Chest X-ray:
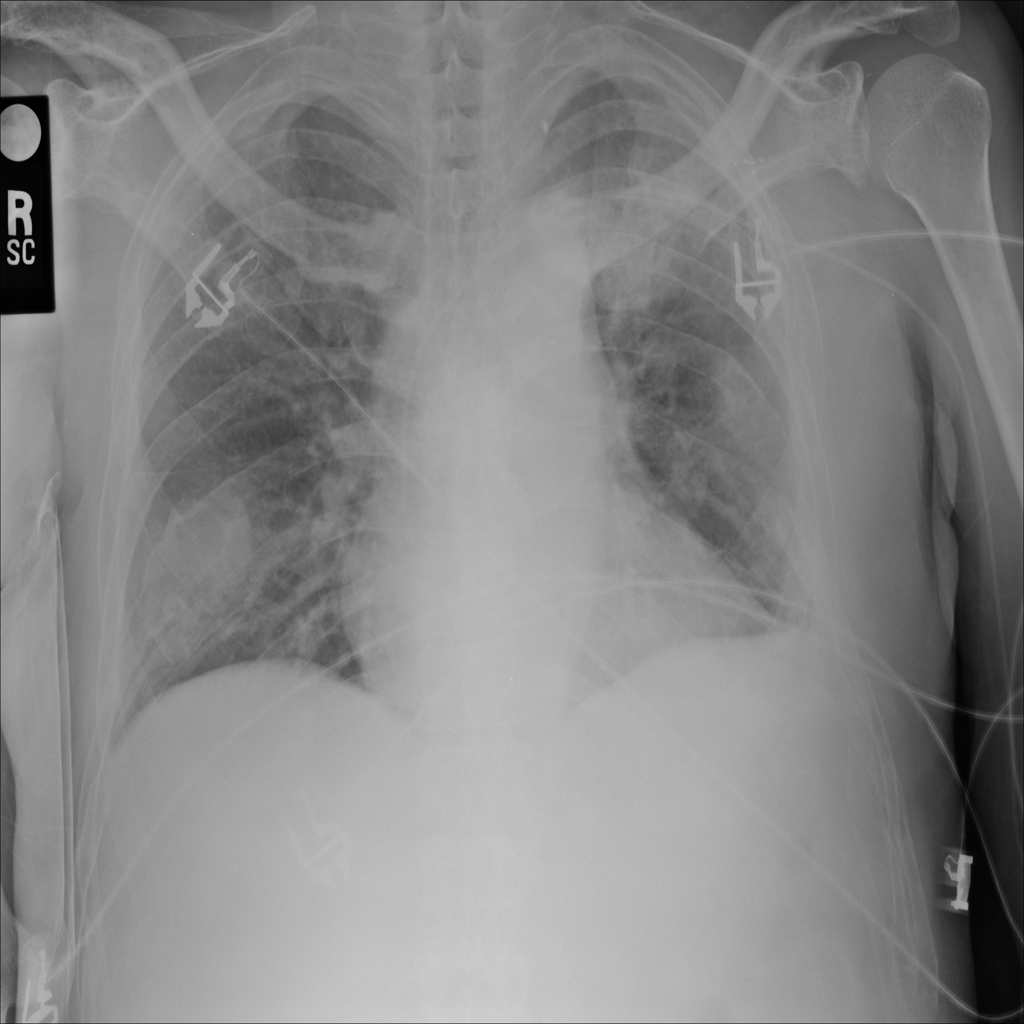
Findings: Consolidation, Pleural Thickening
No abnormal finding: no